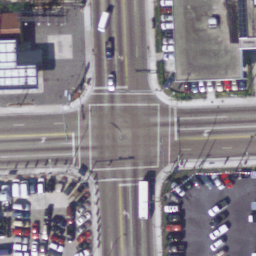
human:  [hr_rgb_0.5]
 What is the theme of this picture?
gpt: intersection

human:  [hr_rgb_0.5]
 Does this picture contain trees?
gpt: yes

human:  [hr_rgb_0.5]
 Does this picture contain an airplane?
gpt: no

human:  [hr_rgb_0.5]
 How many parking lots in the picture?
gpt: four

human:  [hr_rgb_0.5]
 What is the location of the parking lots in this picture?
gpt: four corners